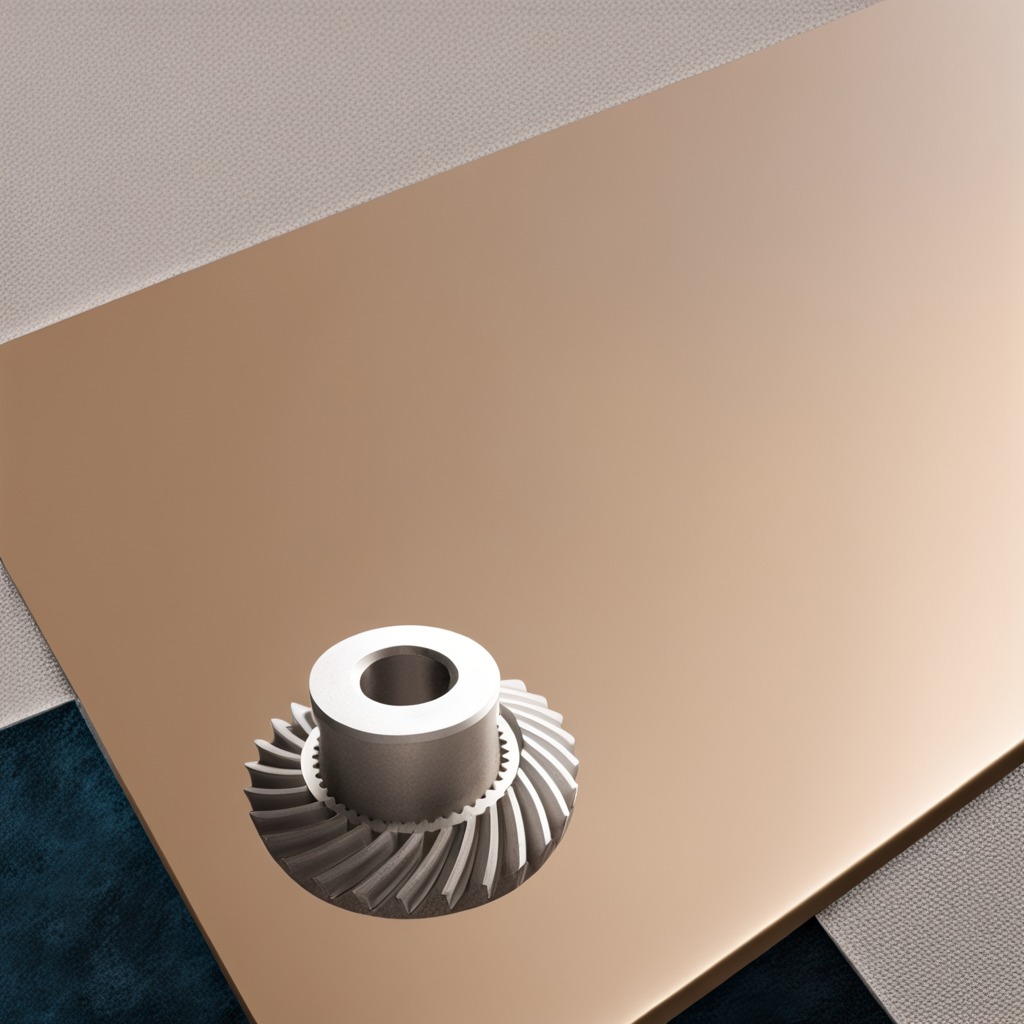
A steel gear with teeth is lying on the table.